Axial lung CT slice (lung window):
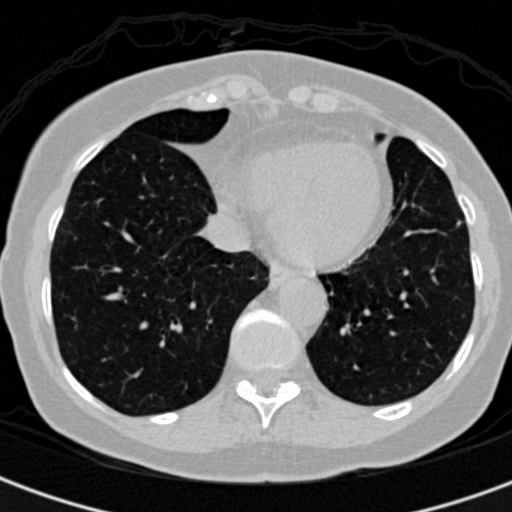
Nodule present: yes
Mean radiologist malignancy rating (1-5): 3